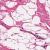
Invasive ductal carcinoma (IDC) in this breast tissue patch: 0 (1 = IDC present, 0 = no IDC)